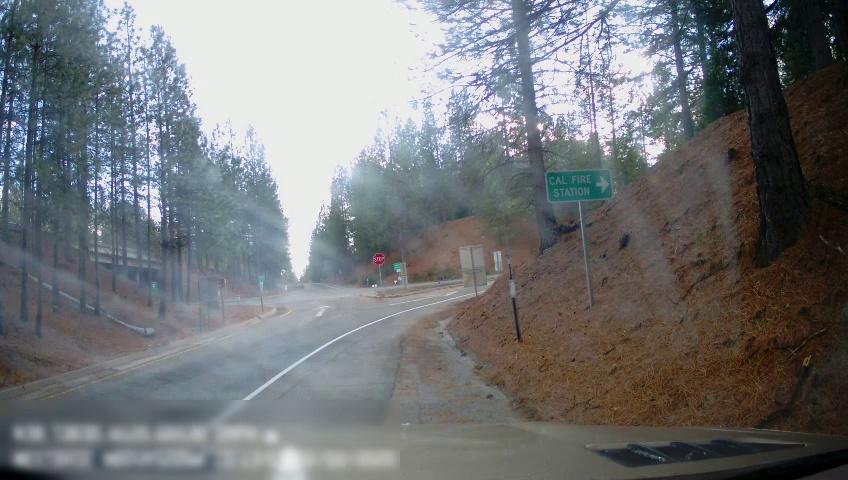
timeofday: Day
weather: Sunny
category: Drivable Space
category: Lanes | Alternate Lane
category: Lanes | Alternate Lane
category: Traffic | Signs
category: Traffic | Signs
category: Traffic | Signs